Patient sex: M
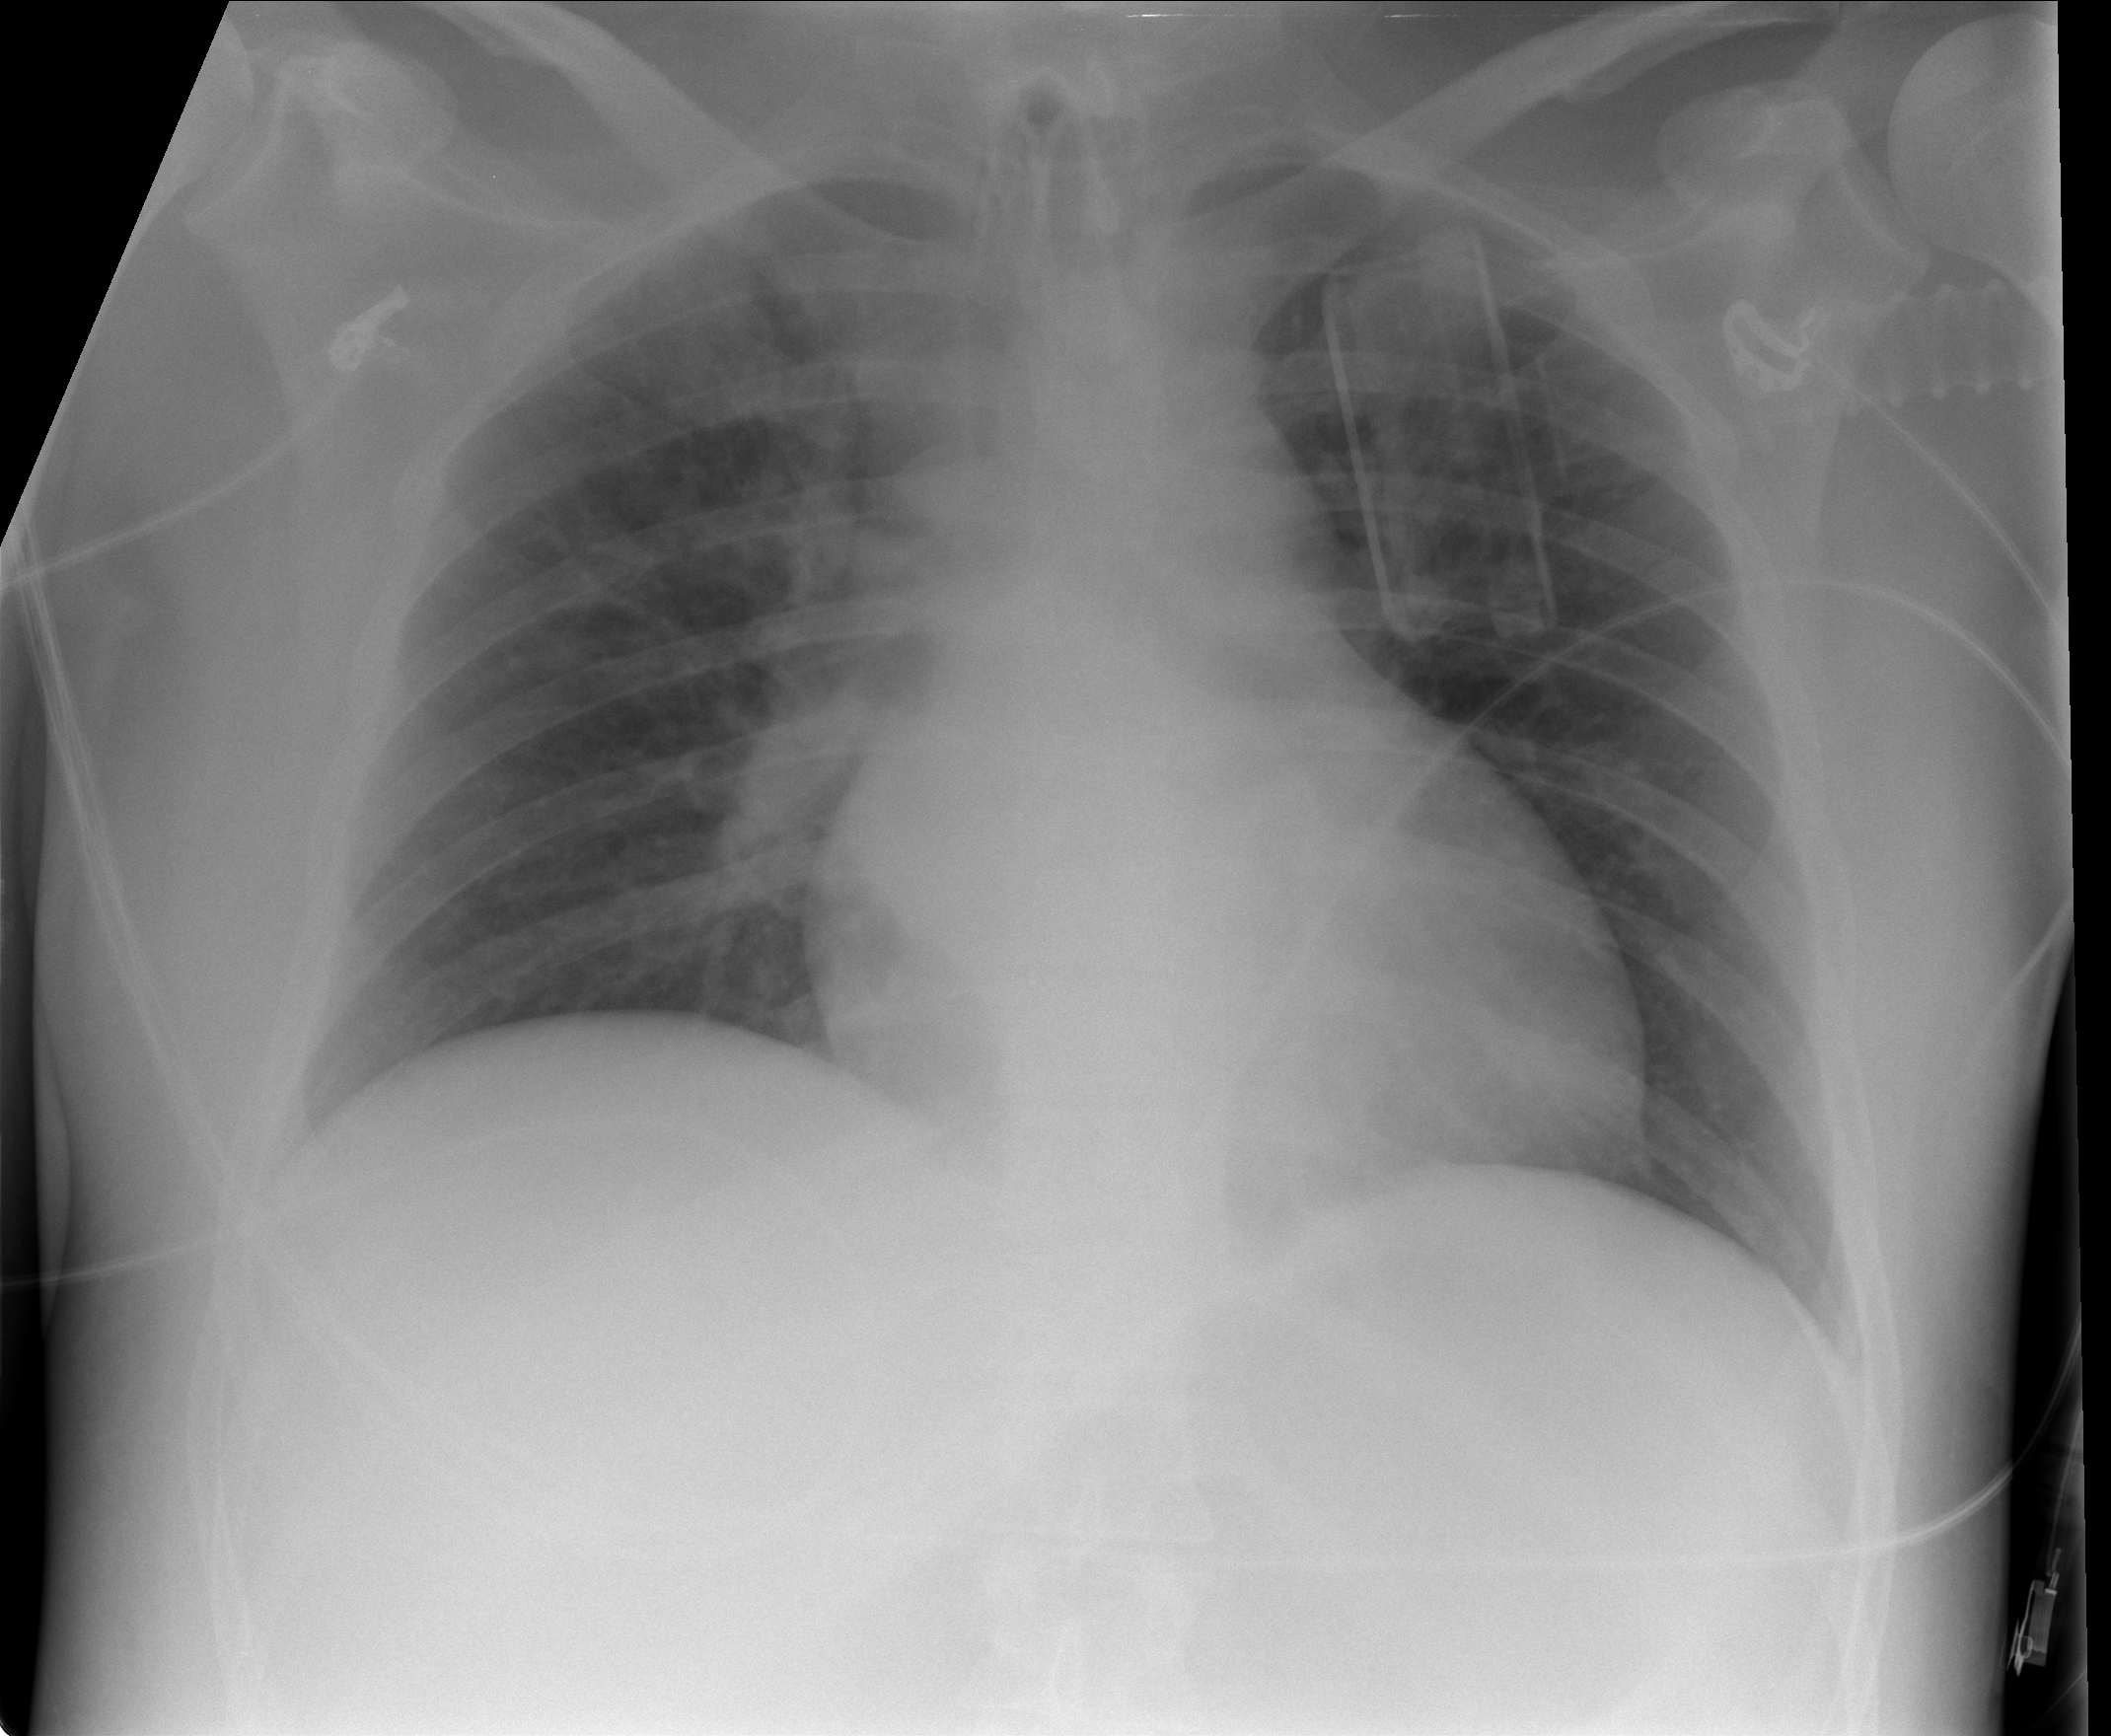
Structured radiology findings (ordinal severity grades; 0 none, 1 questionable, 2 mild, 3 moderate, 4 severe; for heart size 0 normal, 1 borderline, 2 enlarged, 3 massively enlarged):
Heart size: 0
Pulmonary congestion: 0
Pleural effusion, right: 1
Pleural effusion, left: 0
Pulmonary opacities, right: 1
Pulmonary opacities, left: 0
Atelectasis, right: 0
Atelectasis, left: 0